Interaction volume radius: 5 \u00c5
Interaction volume height: 25 \u00c5
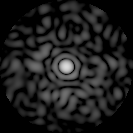
Disorder parameter: 0.8524